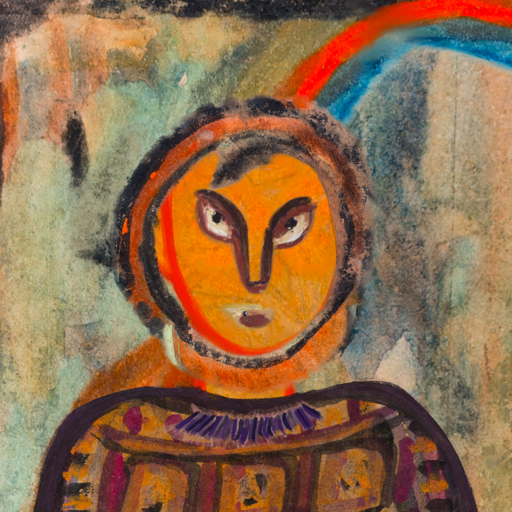
Background: Childish, Head And Neck Front: Sisters, Face Front: After_Raid, Bust: Doll, Hair Front: Childish, Head Accessory: Blank, Second Necklace: Blank, Necklace: HillGirl, Baby: Blank